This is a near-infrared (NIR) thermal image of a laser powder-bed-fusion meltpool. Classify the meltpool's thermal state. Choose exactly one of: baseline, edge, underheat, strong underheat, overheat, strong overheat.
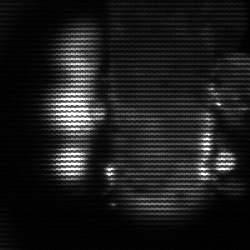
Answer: strong underheat